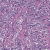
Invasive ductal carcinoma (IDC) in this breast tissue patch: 1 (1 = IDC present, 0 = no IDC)